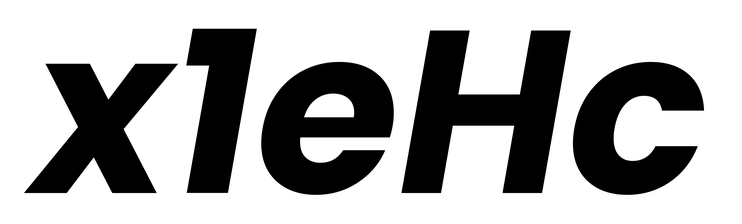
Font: Poppins-BoldItalic